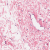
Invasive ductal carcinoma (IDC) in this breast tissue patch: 0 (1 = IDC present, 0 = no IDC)